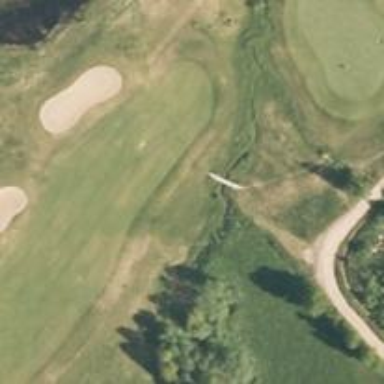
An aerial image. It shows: Path bridge over golf path.